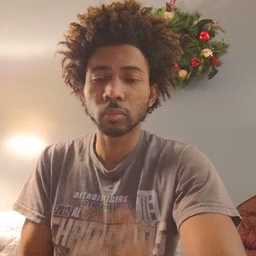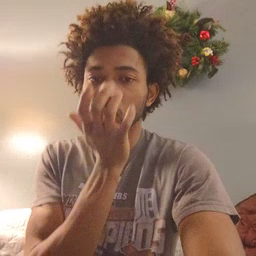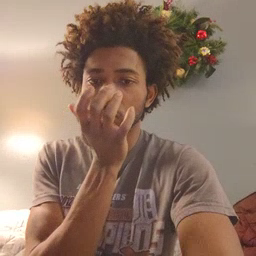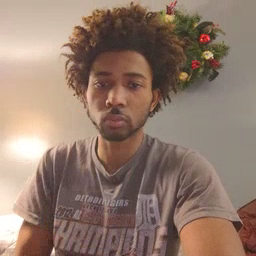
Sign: grass